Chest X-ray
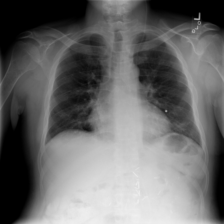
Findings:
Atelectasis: negative
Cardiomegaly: negative
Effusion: negative
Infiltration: negative
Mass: negative
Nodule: negative
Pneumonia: negative
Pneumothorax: negative
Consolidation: negative
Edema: negative
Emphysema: negative
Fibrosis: negative
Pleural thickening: negative
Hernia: negative